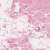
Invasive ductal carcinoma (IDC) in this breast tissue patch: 0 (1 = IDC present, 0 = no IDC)